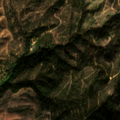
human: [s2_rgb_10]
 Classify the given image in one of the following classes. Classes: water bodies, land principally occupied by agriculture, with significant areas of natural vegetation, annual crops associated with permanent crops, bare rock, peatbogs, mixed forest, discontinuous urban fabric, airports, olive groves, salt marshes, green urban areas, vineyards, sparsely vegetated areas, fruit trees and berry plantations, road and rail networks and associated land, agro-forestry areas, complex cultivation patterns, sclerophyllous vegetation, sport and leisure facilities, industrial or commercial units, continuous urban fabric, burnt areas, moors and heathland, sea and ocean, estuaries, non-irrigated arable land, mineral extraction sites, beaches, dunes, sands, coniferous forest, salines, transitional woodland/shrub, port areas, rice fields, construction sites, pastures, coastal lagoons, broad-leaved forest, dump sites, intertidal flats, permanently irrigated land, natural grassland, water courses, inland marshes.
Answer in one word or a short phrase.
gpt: broad-leaved forest, transitional woodland/shrub